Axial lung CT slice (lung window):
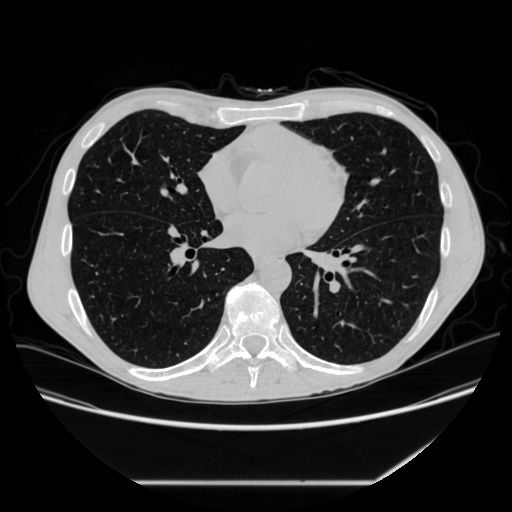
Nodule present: no